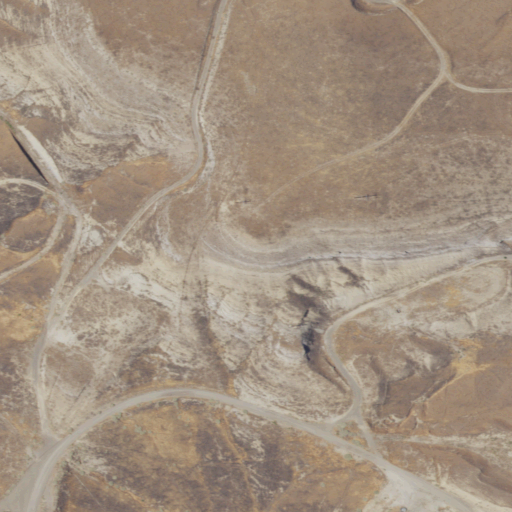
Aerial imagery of mountain in California named La Palomera containing grassland, open development, low intensity development, shrub, and medium intensity development